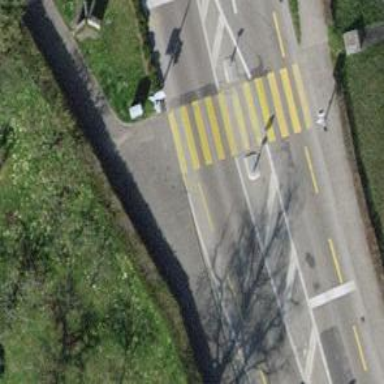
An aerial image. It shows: Asphalt footway.